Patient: sex F, age 76
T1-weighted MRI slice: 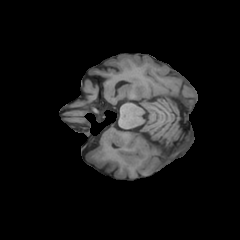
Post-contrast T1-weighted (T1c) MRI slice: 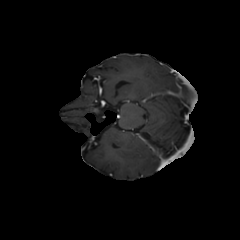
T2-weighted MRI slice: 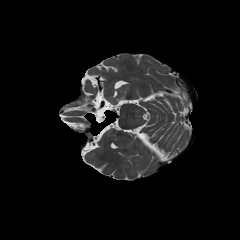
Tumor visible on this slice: no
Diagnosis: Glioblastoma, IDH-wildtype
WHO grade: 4